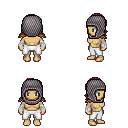
a pixel art fantasy rpg character, female body template, human, tanned skin, leather shoulder armor, white pants, ruby red long bangs hairstyle, chain hood, white cloth bandages, four views (front, back, left, right), 2x2 character sprite sheet, small pixel art, hard edges, no anti-aliasing